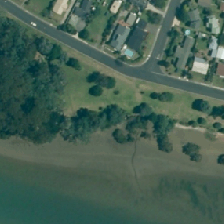
Land cover: urban_parkland